Question: # Architecture
I have the following self referencing table. Every Entity has a relation with 1 to many entities.

## Tables
Since it's a 1 to many relationship I representation 'Relation' by a table.
'''
CREATE TABLE ENTITY (ID TEXT PRIMARY KEY NOT NULL, VALUE TEXT);
CREATE TABLE RELATION (ID_SOURCE TEXT NOT NULL, ID_DESTINATION TEXT NOT NULL, PREDICAT TEXT, PRIMARY KEY(ID_SOURCE, ID_DESTINATION), FOREIGN KEY(ID_SOURCE) REFERENCES ENTITE(ID), FOREIGN KEY(ID_DESTINATION) REFERENCES ENTITE(ID));
'''
# Problem
When I am inserting the values I am getting the following error:
> UNIQUE constraint failed: RELATION_ENTITY.ID,
RELATION_ENTITY.ID_DESTINATION
I know why I am getting this error. I am inserting the same Ids in the table 'Relation' But the value is different. THE entity 'm.06y3r' references the entity 'm.02jvmvm' with two different values. How can I fix this design error?
'''
ID_SOURCE ID_DESTINATION VALUE
m.06y3r m.02jvmvm adopted_child.adoptive
m.06y3r m.02jvmvm people.person.parents
'''
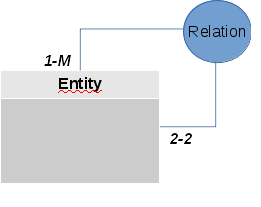
Answer: It is all because in 'Relation' table you have 'PRIMARY KEY(ID_SOURCE, ID_DESTINATION)' so this both values have to create unique set. If you change it to 'PRIMARY KEY(ID_SOURCE, ID_DESTINATION, VALUE)', then it should work just fine.
EDIT
example of solution mentioned in comment below:
'''
CREATE TABLE RELATION (
ID INT NOT NULL,
ID_SOURCE TEXT NOT NULL,
ID_DESTINATION TEXT NOT NULL,
VALUE TEXT,
PRIMARY KEY(ID),
UNIQUE (ID_SOURCE, ID_DESTINATION, VALUE)
FOREIGN KEY(ID_SOURCE) REFERENCES ENTITE(ID),
FOREIGN KEY(ID_DESTINATION) REFERENCES ENTITE(ID));
'''